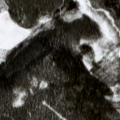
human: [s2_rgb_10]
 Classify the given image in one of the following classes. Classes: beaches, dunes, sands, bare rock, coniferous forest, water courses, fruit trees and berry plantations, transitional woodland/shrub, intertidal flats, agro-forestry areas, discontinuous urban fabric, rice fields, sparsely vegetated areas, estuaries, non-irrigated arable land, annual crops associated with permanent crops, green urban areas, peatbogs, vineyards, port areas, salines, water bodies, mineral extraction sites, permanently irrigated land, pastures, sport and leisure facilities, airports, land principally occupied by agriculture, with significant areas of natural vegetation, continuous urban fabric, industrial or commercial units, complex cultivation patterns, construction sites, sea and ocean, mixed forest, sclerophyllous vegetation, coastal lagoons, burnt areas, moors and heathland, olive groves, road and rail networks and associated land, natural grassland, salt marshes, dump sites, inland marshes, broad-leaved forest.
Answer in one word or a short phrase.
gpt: coniferous forest, mixed forest